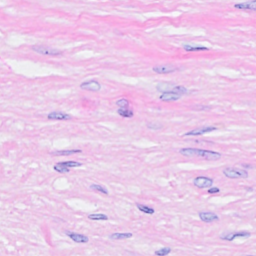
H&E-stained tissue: Breast